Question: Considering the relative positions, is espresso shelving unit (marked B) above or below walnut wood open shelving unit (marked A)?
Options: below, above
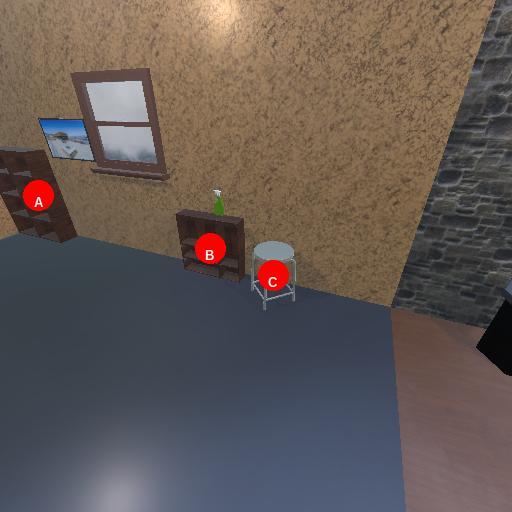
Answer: below